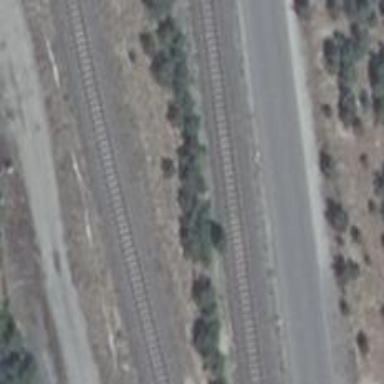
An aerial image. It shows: Railway yard.